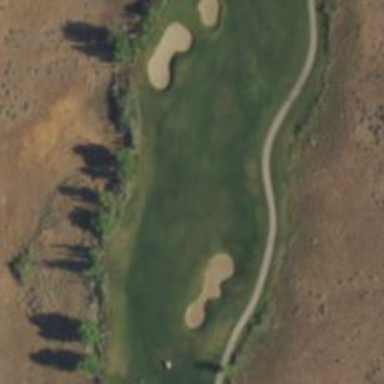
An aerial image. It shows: View of golf hole.